Question: I'm using a listbox with insert/update/delete buttons on ASP.NET side, when I delete a student, the student ID is not equal with ID column anymore. Therefore when I delete a student, the order in listbox is not equal to SQL side. How can I automatically synchronize these two? I have set primary key and Identity Specification Set to Active, for your information. and included screenshots of the problem below.

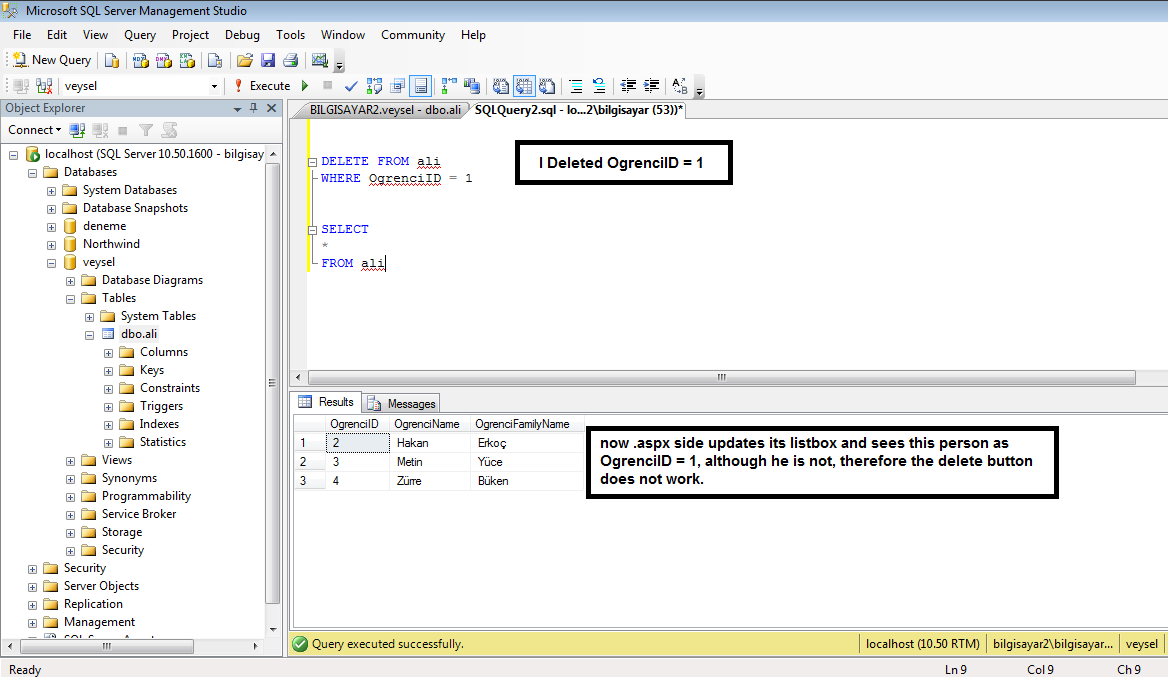
Answer: Listbox items on ASP.NET must be controlled by 'ListBox1.SelectedValue', rather than SelectedIndex. SelectedIndex of an item can change once you delete an item and an order changes. It would be chaotic to do so.
However, 'ListBox1.SelectedValue' would help you to control each item by its value (which is the EmployeeID, rather than order in SQL table. When you create a listitem, you must give the EmployeeID in this case to the HTML value of listbox, which will be handled with 'ListBox1.SelectedValue' when you insert or update an item
'''
the code when you retrieve data from SQL to the listbox should look like this:
cnn.Open();
SqlCommand cmd = new SqlCommand("SELECT FirstName,LastName,EmployeeID FROM Employees", cnn);
SqlDataReader dr = cmd.ExecuteReader();
if (dr.HasRows)
{
while (dr.Read())
{
ListBox1.Items.Add(new ListItem(dr.GetString(0) + " " + dr.GetString(1),dr.GetInt32(2).ToString()));
}
}
cnn.Close();
'''